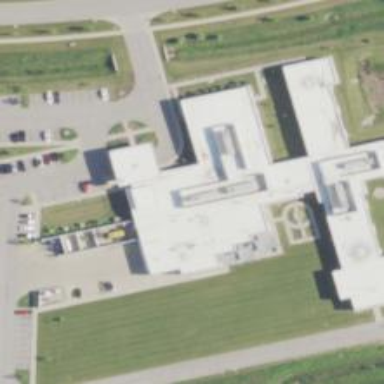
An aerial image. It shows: Hospital.